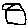
Label: house